三年级 · 度量几何学
下图中小正方形的边长都是 1 厘米, 这个图形的周长是 (厘米。

客厅面积约是 $20(\quad)$

一个成年人的手掌的面积是 1( )

) 平方分米

)平方分米。

) 厘米，面积是 (

)平方厘米。

) 厘米，面积是 (
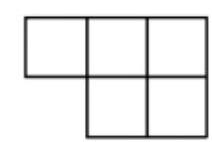
答案: 解$\quad 10 \quad 5$

【分析】根据题意, 给出的图形的周长可以看成长为 3 厘米, 宽为 2 厘米的长方形, 根据“长方形周长 $=($ 长+宽 $) \times 2 ”$, 代入数据计算; 计算面积时, 先计算出一个小正方形的面积, 再根据“正方形面积 $=$ 边长 $\times$ 边长”, 代入计算, 而图中有 5 个这样的小正方形, 所以面积就是 5 个小正方形的面积, 据
此解答。

【详解】周长: $(3+2) \times 2$

$=5 \times 2$

$=10$ (厘米)

面积: $5 \times 1 \times 1=5$ (平方厘米)

下图中小正方形的边长都是 1 厘米, 这个图形的周长是 (10) 厘米, 面积是 (5) 平方厘米。

【点睛】本题考查特殊图形的周长和面积计算, 熟记长方形的周长以及正方形面积公式是解答本题的关键。